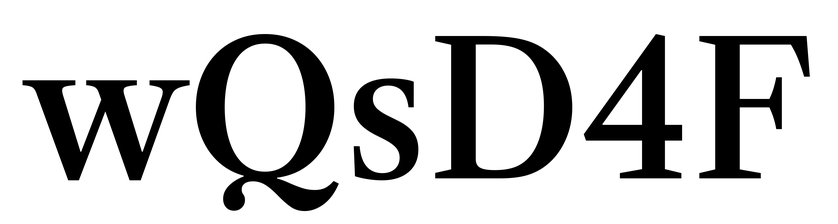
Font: LibreCaslonText_Medium